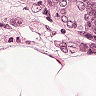
Metastatic tissue present: yes